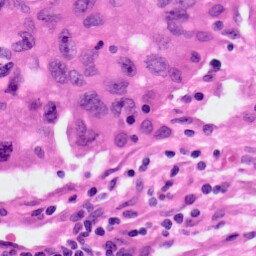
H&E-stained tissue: Lung